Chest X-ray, PA view. Patient: 30 years old, sex M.
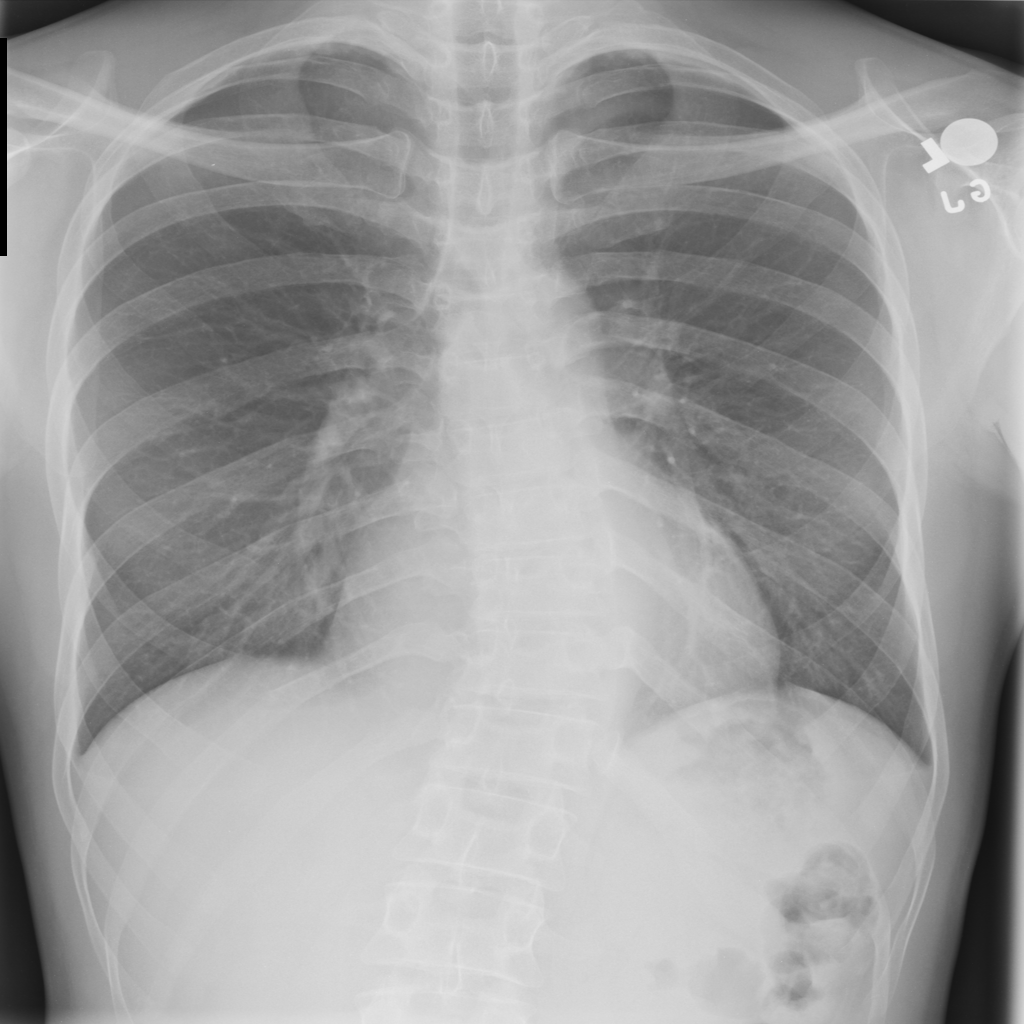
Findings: No Finding